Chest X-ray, PA view. Patient: 23 years old, sex M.
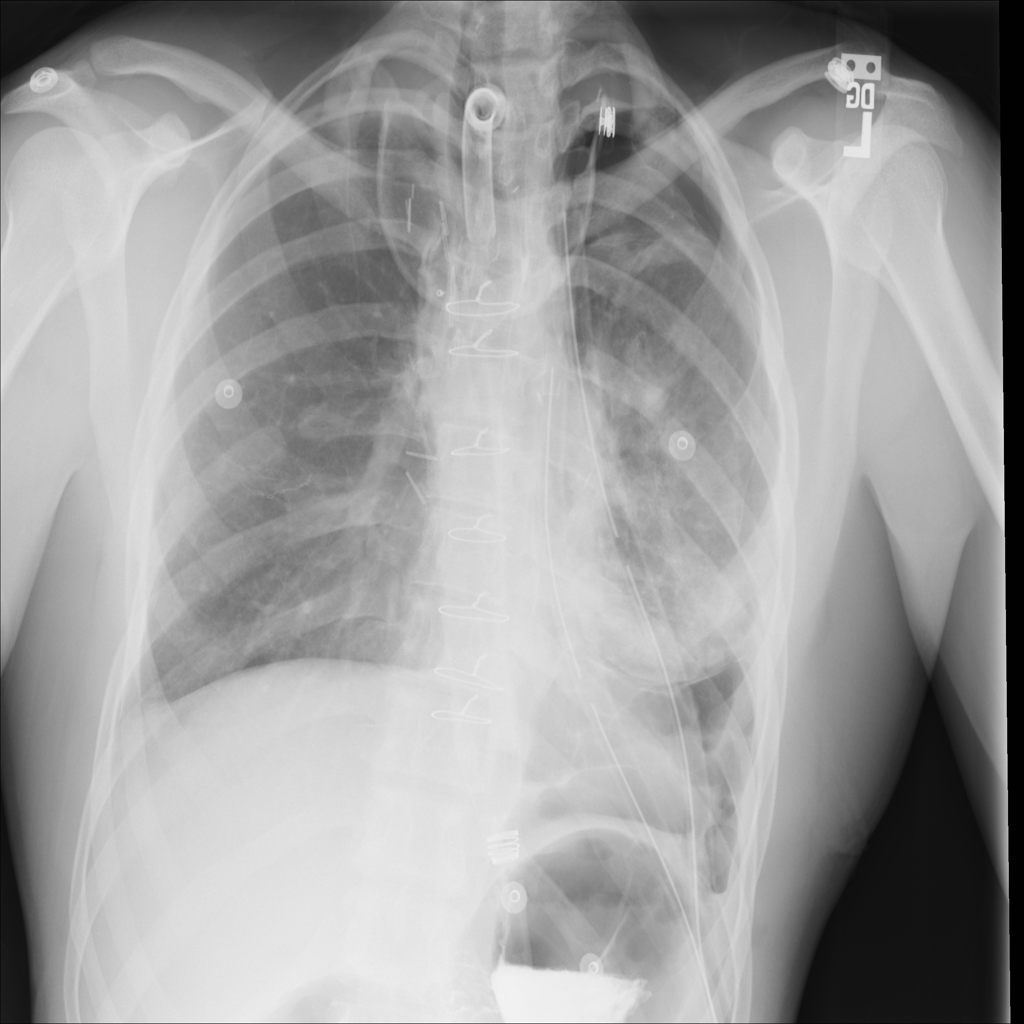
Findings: Atelectasis, Pneumothorax